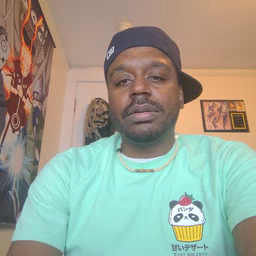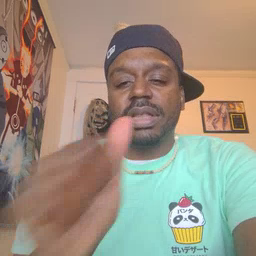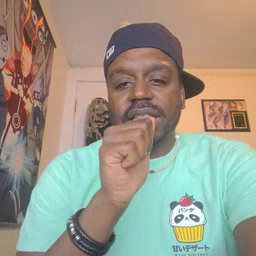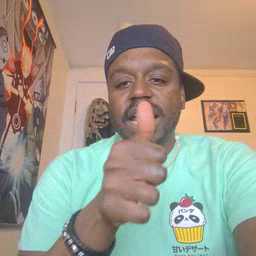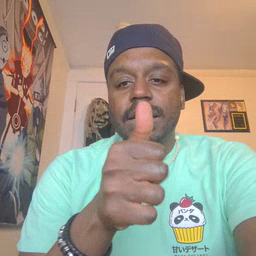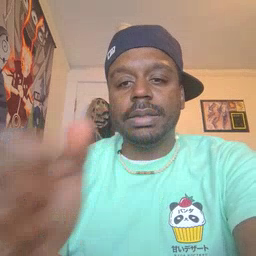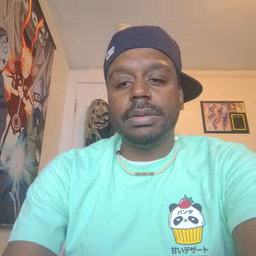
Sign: nuts